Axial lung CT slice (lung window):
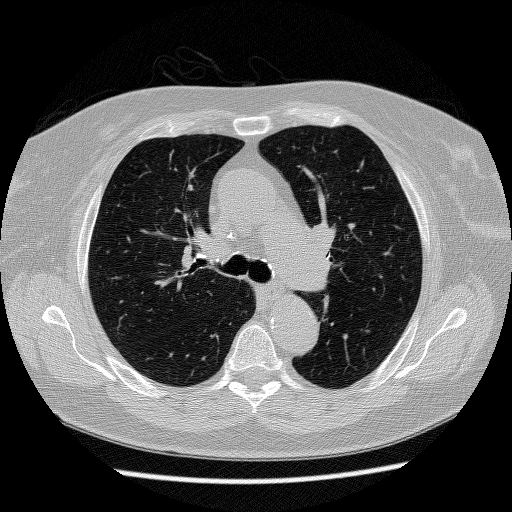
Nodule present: no